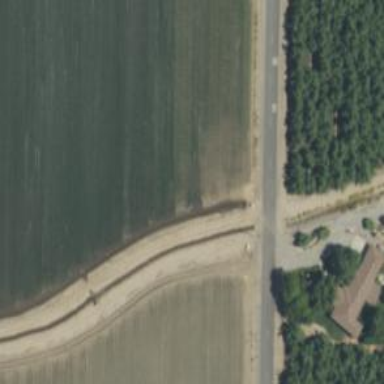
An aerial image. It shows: Culvert underpass for canal.